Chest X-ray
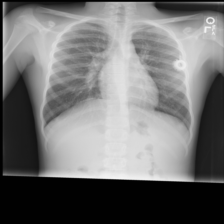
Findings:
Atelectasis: negative
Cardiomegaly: negative
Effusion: negative
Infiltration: negative
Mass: negative
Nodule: negative
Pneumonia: negative
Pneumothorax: negative
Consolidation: negative
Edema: negative
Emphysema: negative
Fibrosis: negative
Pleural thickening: positive
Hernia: negative